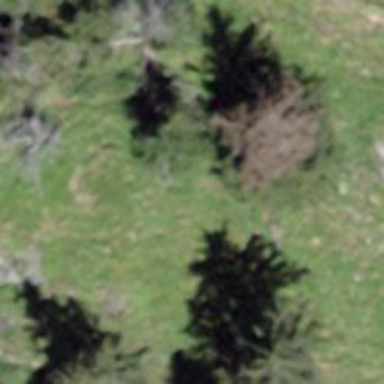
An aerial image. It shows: Needle-leaved tree in nature.